Field crop: tomato
Growth stage: 2
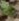
Species: solanum